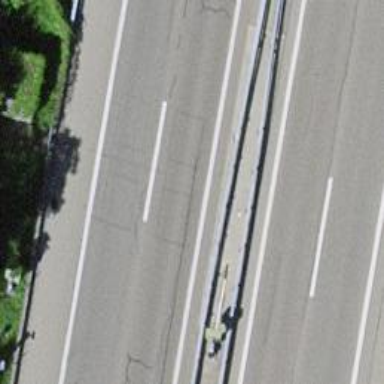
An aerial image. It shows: Asphalt bridge on motorway.